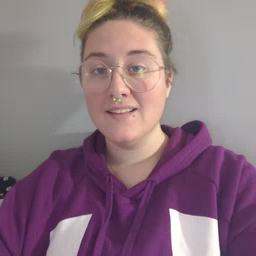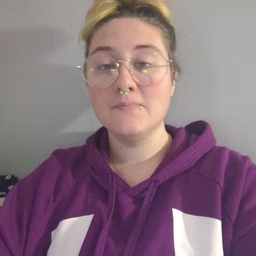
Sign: man